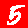
Digit: 5